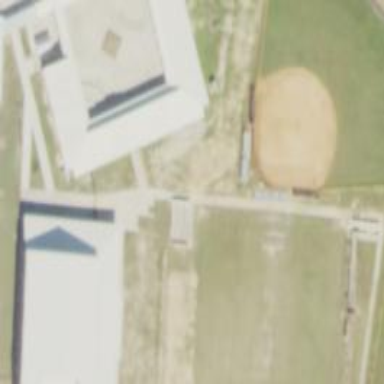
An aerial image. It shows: Softball pitch for leisure and sport activities.